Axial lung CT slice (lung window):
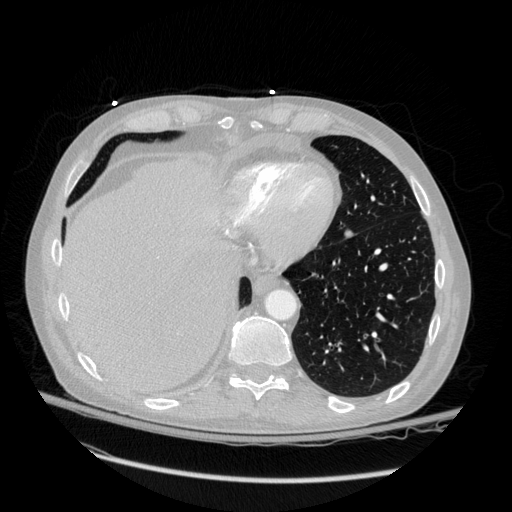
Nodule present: yes
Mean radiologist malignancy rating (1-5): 2